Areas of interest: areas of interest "Commercial service"
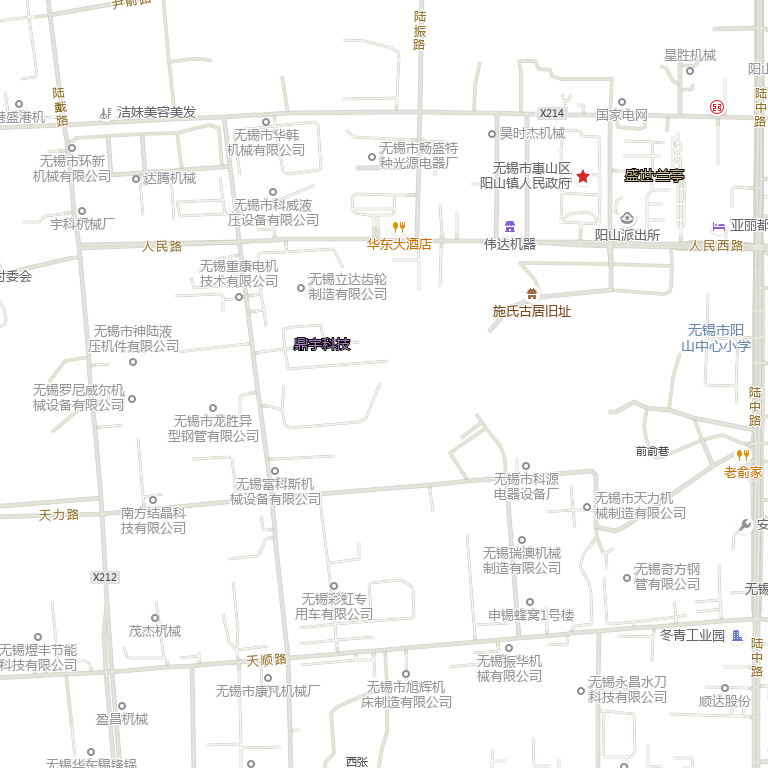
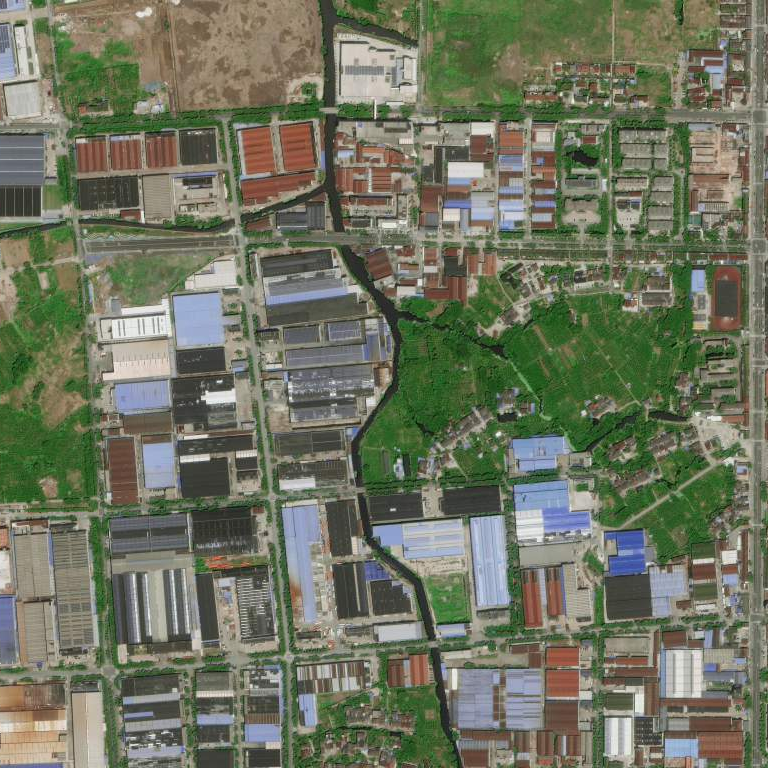